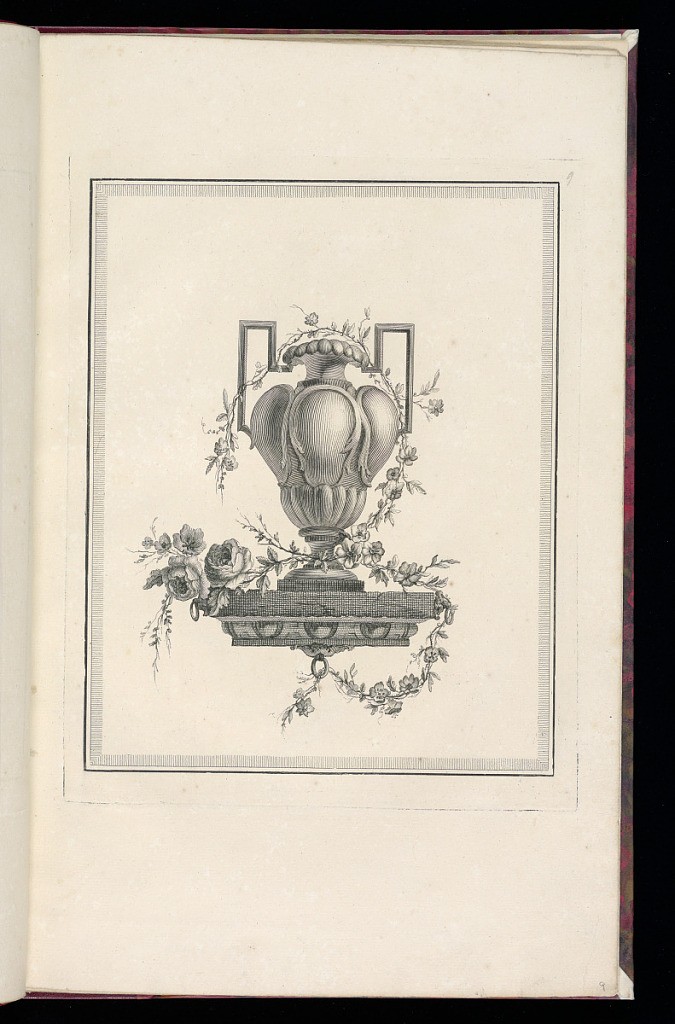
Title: Vase with Flowers
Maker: Pierre Ranson, French, 1736–1786
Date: late 18th century
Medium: Etching and engraving on laid paper
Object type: Print
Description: Design for a two-handled upside-down pear-shaped vase on a support or bracket, with sprigs of flowers and leaves intertwined. The body of the vase is decorated with gadrooning, and bulbous cartouches framed by scrolling leaves (rinceaux), with squared handles.